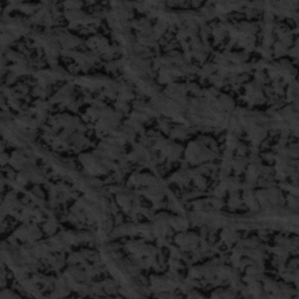
Label: frost